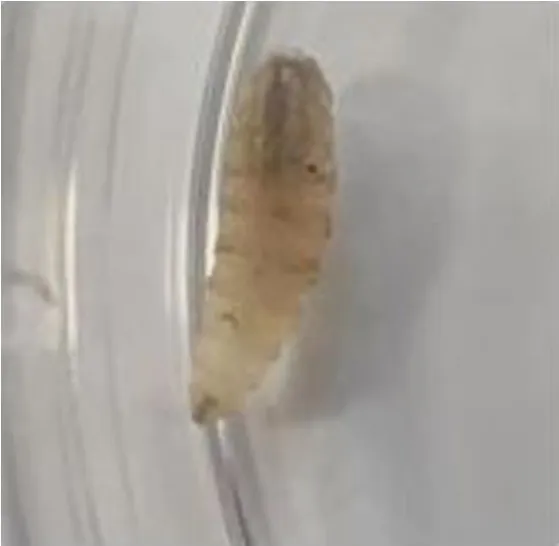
Presence of fly larvae within the lesions, confirming the diagnosis of myiasis.
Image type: radiology (x_ray)